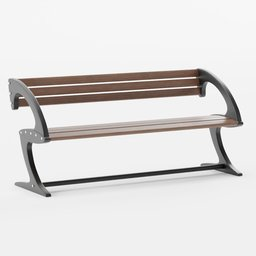
Label: furniture